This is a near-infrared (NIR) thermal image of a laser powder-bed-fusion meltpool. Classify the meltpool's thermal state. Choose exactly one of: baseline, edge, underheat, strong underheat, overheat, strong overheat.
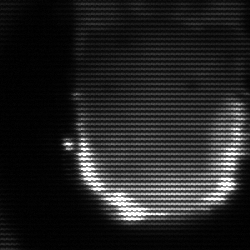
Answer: baseline